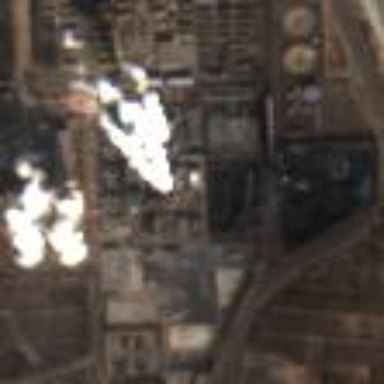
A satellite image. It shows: Industrial area with coal-powered plant.